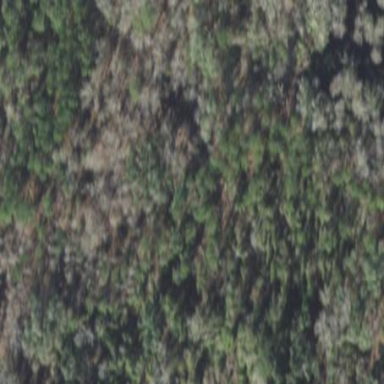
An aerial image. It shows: Woodland with needle-leaved trees.